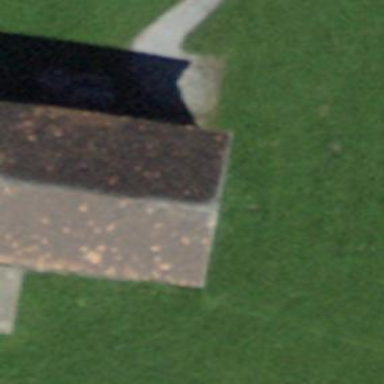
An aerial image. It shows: Rural barn.